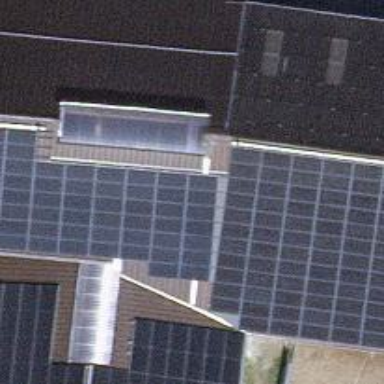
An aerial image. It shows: Solar power generator.